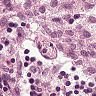
Metastatic tissue present: no